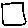
Label: square